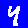
Digit: 4